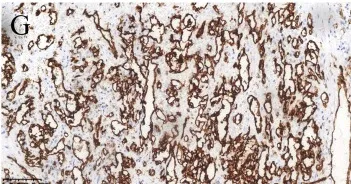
MRI and pathological features of retroperitoneal anastomosing hemangioma. Immunohistochemistry (200x) showed vascular endothelial cell markers CD31.
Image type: pathology (immunostaining)